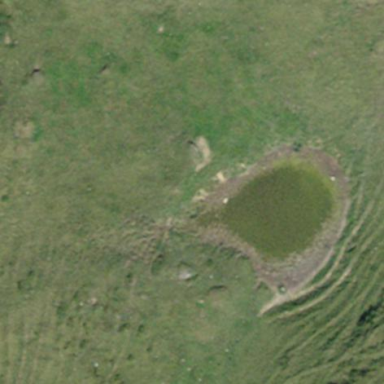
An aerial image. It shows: Pond with natural water.